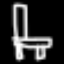
Label: chair